Question: I've got something like this:
'''
NSArray* titleColors = @[defaultColorForTitles, defaultColorForTitles, defaultColorForTitles]];
'''
If I 'NSLog' it out, I get:
'''
2015-02-09 15:26:21.984 project[27352:<PHONE>] (
6c6c6c,
red,
blue
)
'''
Yay!
But if I set a breakpoint at the next line and hover over the variable, instead of seeing the array values (like I'd expect), it shows 'nil'. Is this expected? Is my Xcode broken? What's going on?

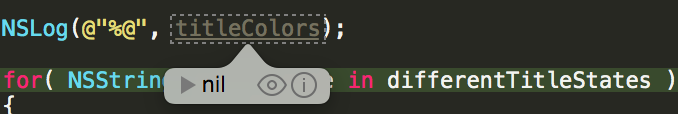
Answer: Are you running a debug build? When hit your break point, does NSLog print out the value? If it does print out, but your inspector shows nil. It can be you are running a released build and compiler made an optimization there (mostly because that line is the last use of 'titleColors'). That's my guess based on current information.